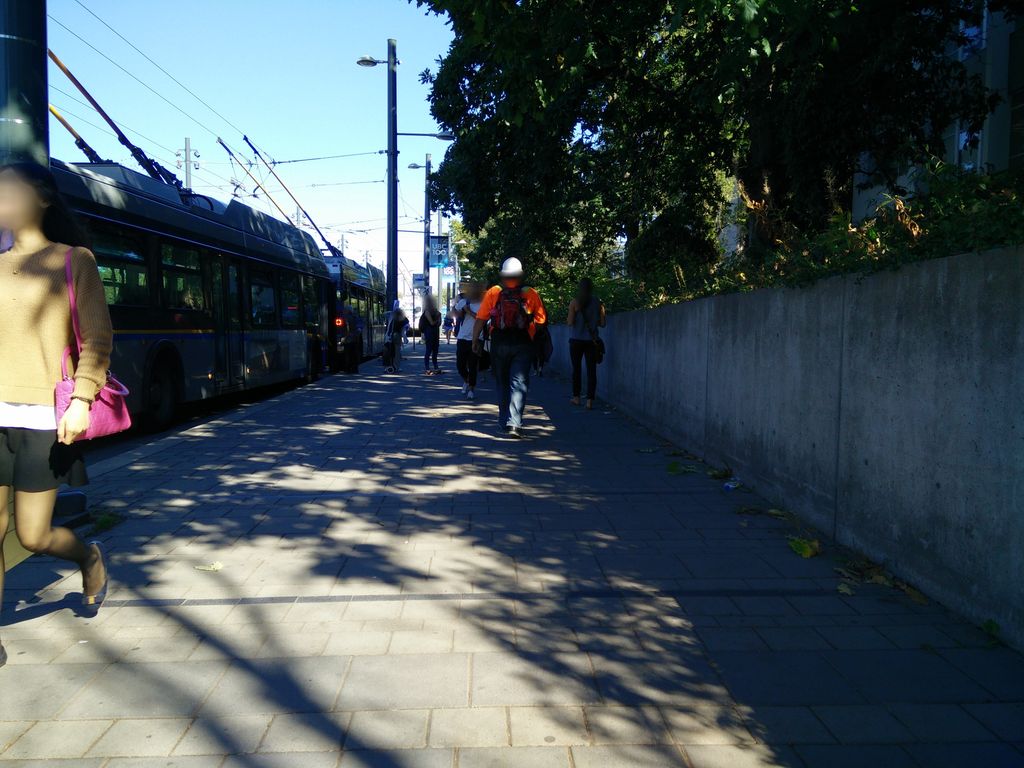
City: vancouver